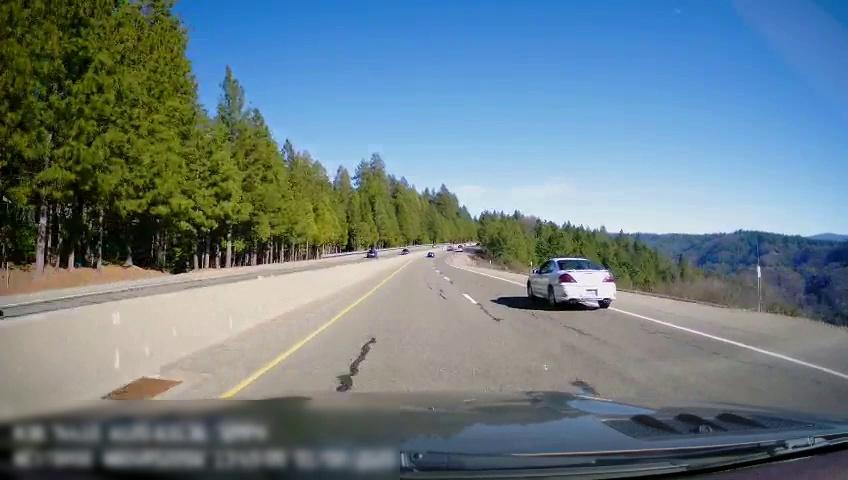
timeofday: Day
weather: Sunny
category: Drivable Space
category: Drivable Space
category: Vehicles | Car
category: Lanes | Current Lane
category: Lanes | Current Lane
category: Lanes | Alternate Lane
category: Lanes | Opposite Lane